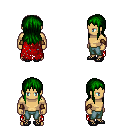
a pixel art fantasy rpg character, male body template, human, tanned skin, red tattered cape, teal pants, green unkempt hairstyle, leather bracers, ghillies, four views (front, back, left, right), 2x2 character sprite sheet, small pixel art, hard edges, no anti-aliasing